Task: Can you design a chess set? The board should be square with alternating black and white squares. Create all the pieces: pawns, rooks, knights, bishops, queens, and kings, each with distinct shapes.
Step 2316:
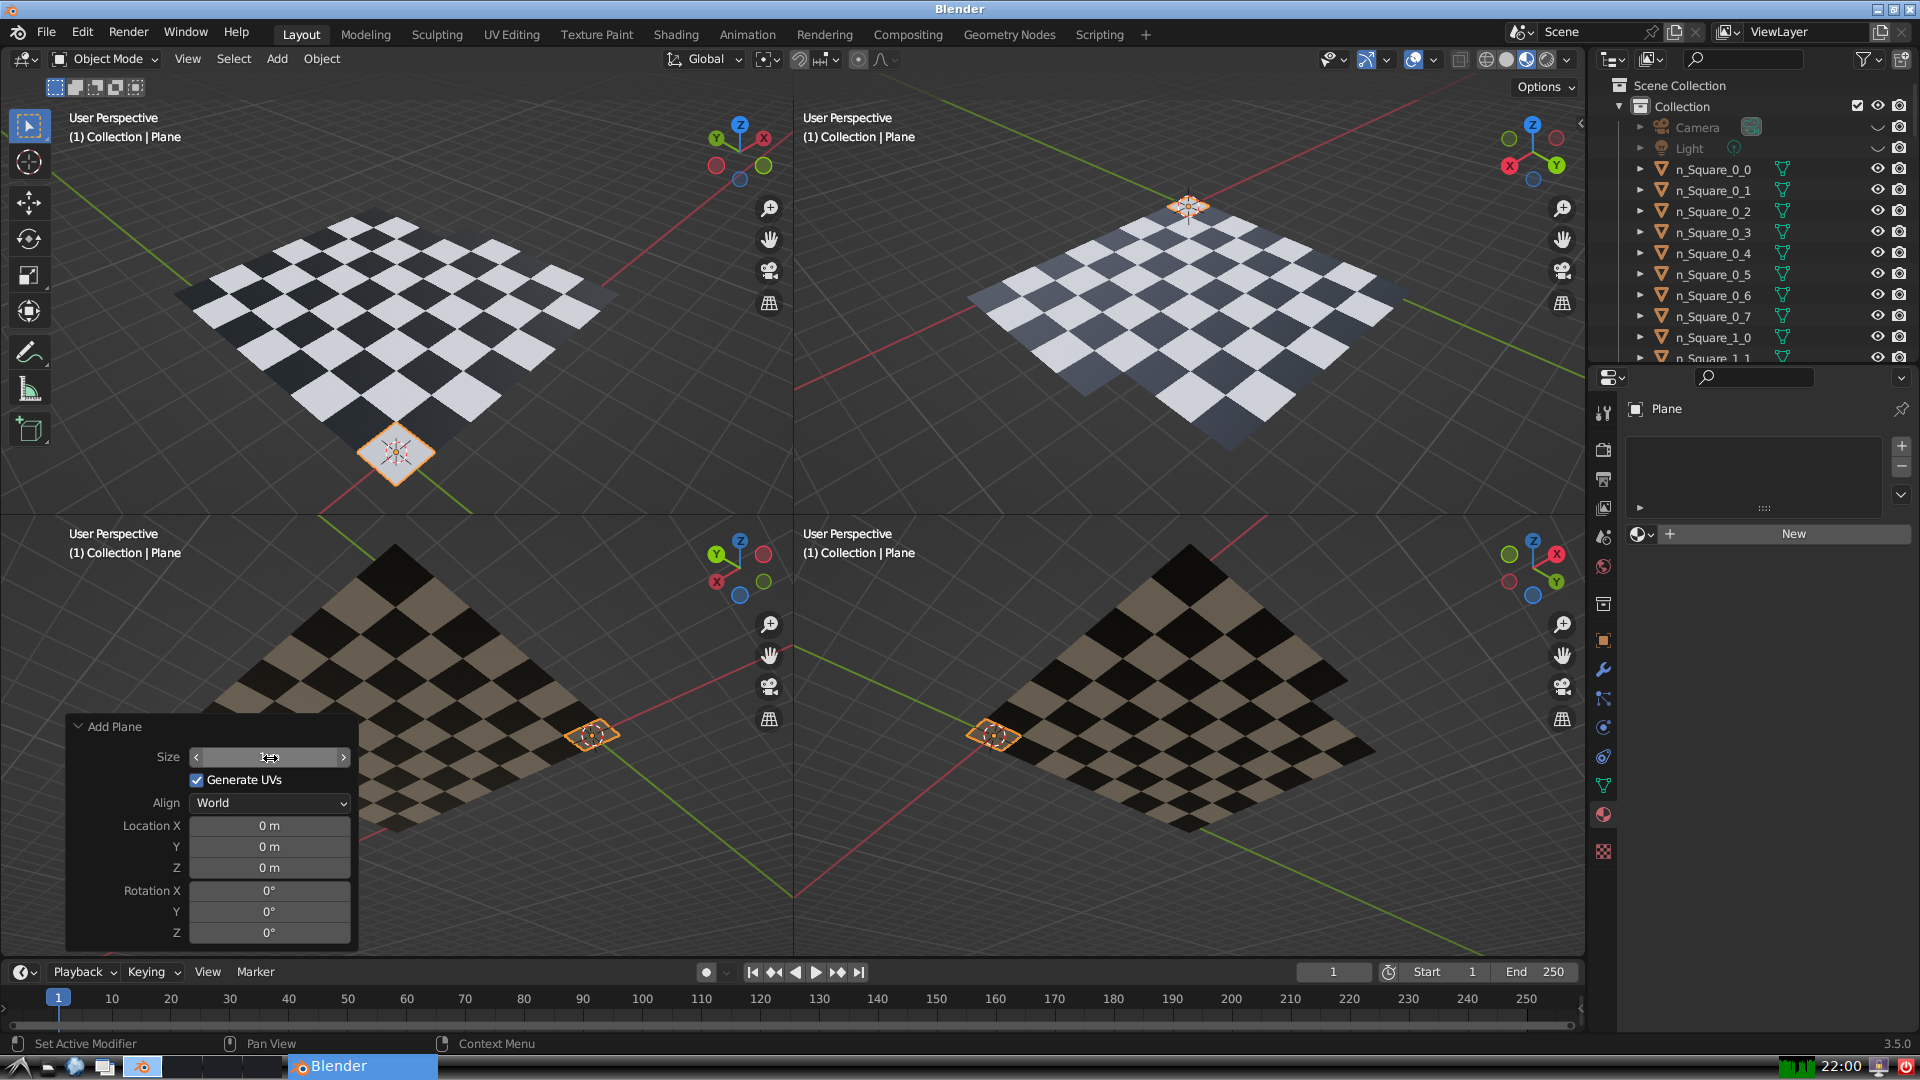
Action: click: no